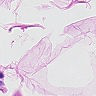
Metastatic tissue present: no